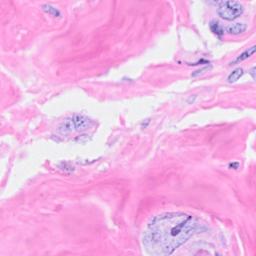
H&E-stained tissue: Breast